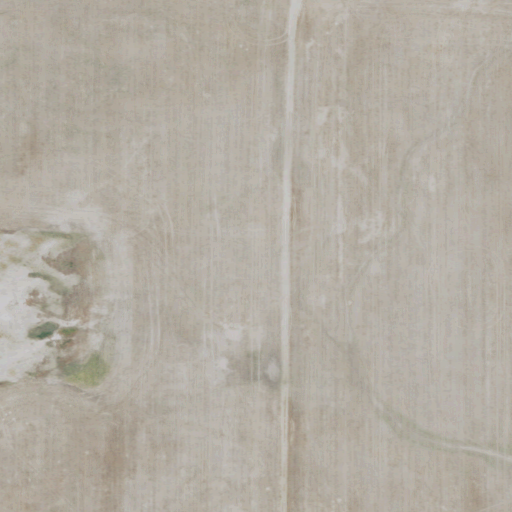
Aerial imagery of plain(s) in Montana named Ulm Flats containing cultivated crops and grassland